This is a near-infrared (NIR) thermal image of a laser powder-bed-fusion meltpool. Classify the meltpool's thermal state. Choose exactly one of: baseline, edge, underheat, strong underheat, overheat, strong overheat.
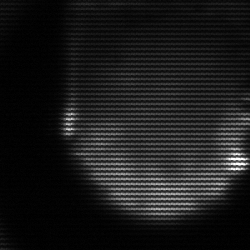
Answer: edge